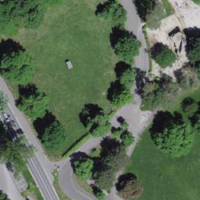
EUNIS habitat code: 24
Species observed at this site:
Parus major
Erithacus rubecula